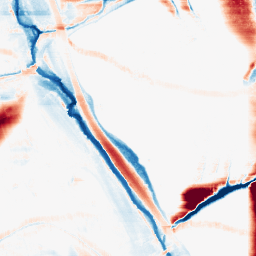
Category: morphological
Decomposition family: morphological_rect
Decomposition parameters: operation: average
width: 50
height: 10
Upsampling method: quadratic
Upsampling parameters: scale: 8
Upsampling scale: 8